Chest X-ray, PA view. Patient: 58 years old, sex M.
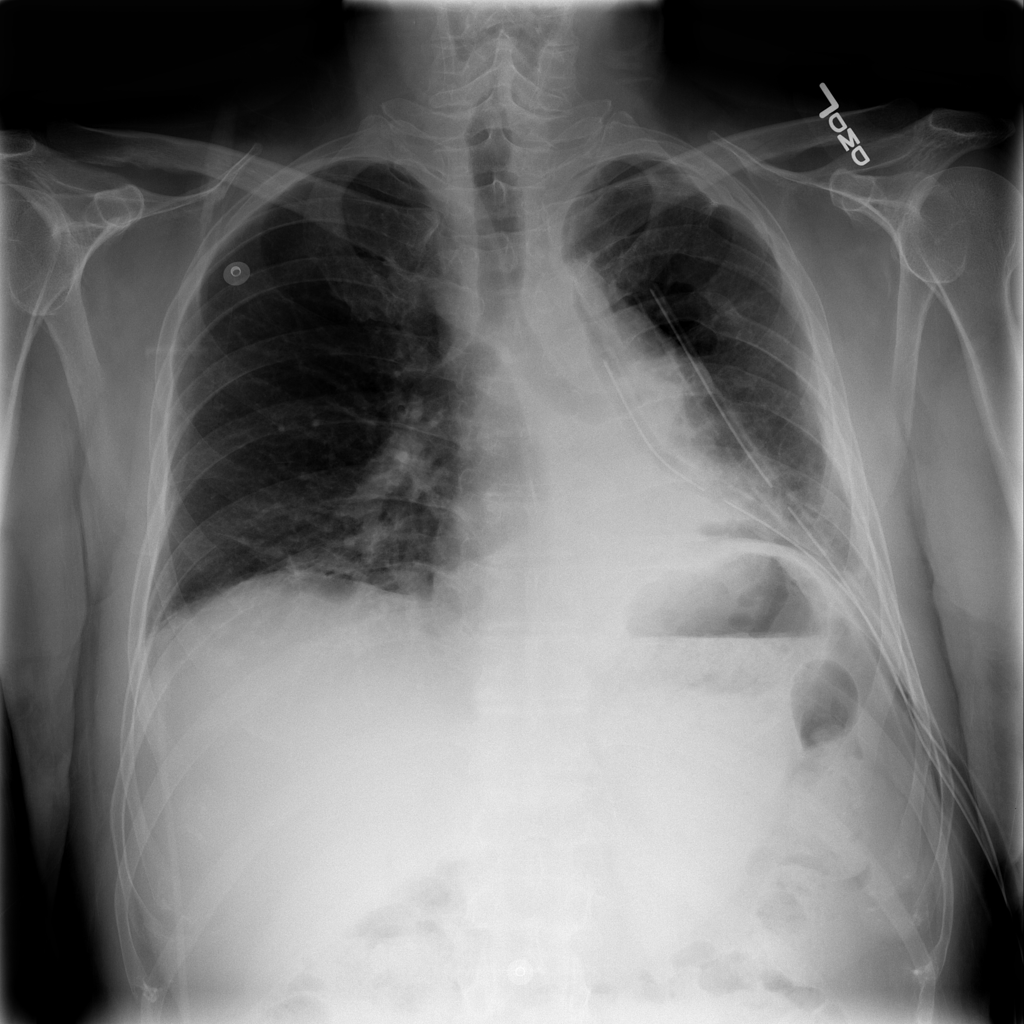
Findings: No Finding